Field crop: tomato
Growth stage: 2
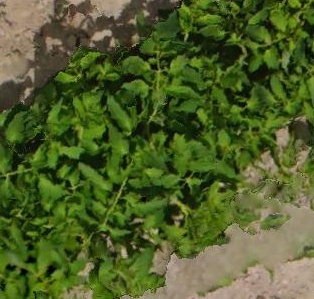
Species: tomato